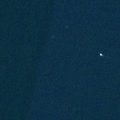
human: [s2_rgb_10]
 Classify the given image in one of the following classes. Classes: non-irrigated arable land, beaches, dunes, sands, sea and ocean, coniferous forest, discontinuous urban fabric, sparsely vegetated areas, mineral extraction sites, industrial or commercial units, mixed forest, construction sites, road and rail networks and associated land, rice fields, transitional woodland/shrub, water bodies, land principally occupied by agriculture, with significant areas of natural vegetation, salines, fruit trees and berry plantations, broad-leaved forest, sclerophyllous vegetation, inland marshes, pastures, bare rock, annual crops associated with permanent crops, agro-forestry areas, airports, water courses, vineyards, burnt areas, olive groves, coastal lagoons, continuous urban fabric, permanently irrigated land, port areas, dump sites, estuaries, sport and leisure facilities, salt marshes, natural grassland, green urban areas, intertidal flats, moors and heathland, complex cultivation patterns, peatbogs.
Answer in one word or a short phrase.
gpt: sea and ocean